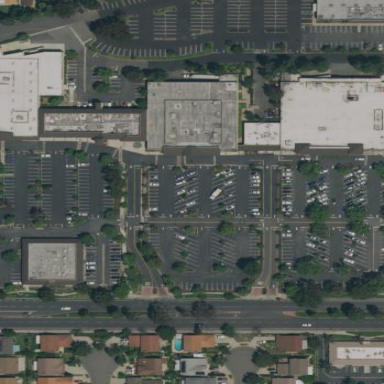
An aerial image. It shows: Retail area.